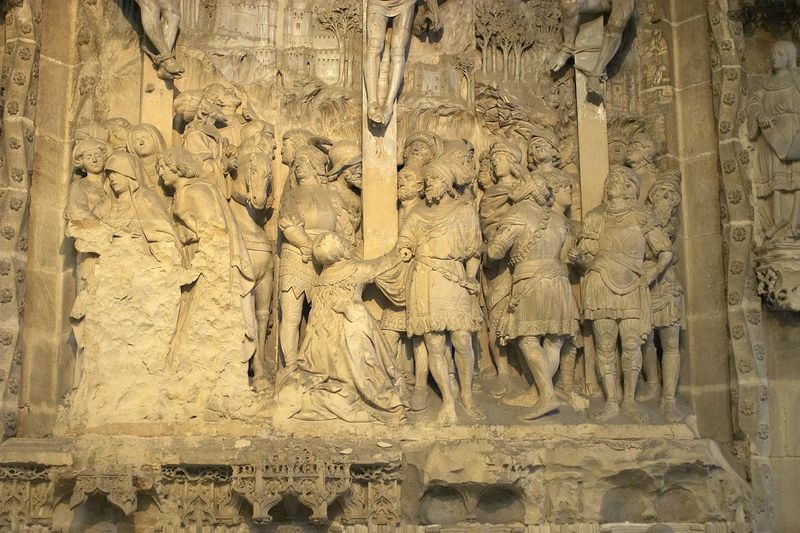
Titel: Kathedrale von Burgos
Künstler: Juan de Colonia
Standort: Burgos (EU - E); Burgos, Kathedrale (EU - E)
Schlagwörter: menschen, frau, männer, johannes, stein, kirche, gotik, pferd, bildhauerei, kreuze, christus, jesus, kreuzigung, kruzifix, maria, maria magdalena, klagen, schächer, hauptmann, ölberg, kalvarienberg, himmlisches jerusalem